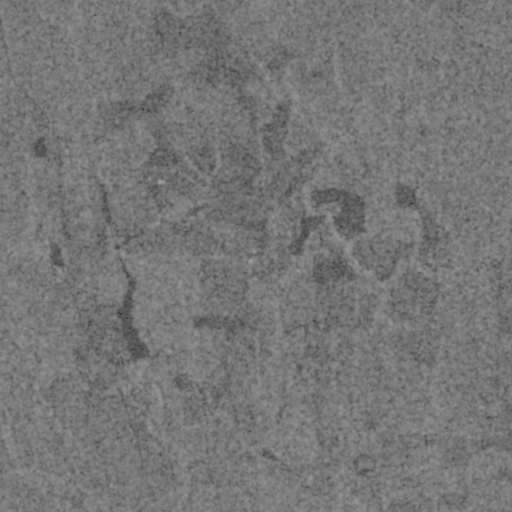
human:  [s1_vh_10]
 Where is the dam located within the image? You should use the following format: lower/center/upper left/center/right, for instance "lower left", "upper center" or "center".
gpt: The dam is located in the lower left of the image.
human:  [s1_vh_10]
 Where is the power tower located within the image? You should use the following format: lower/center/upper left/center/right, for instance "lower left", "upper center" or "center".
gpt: There is no power tower in the image.

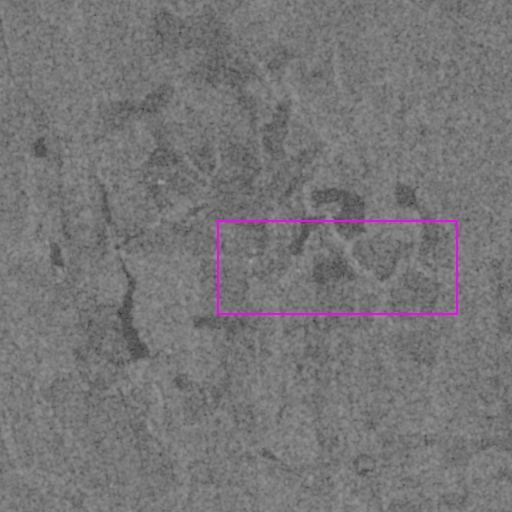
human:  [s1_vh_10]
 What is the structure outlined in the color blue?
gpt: There is no blue outline.
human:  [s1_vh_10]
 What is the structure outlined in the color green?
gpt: There is no structure outlined in green.